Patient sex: M
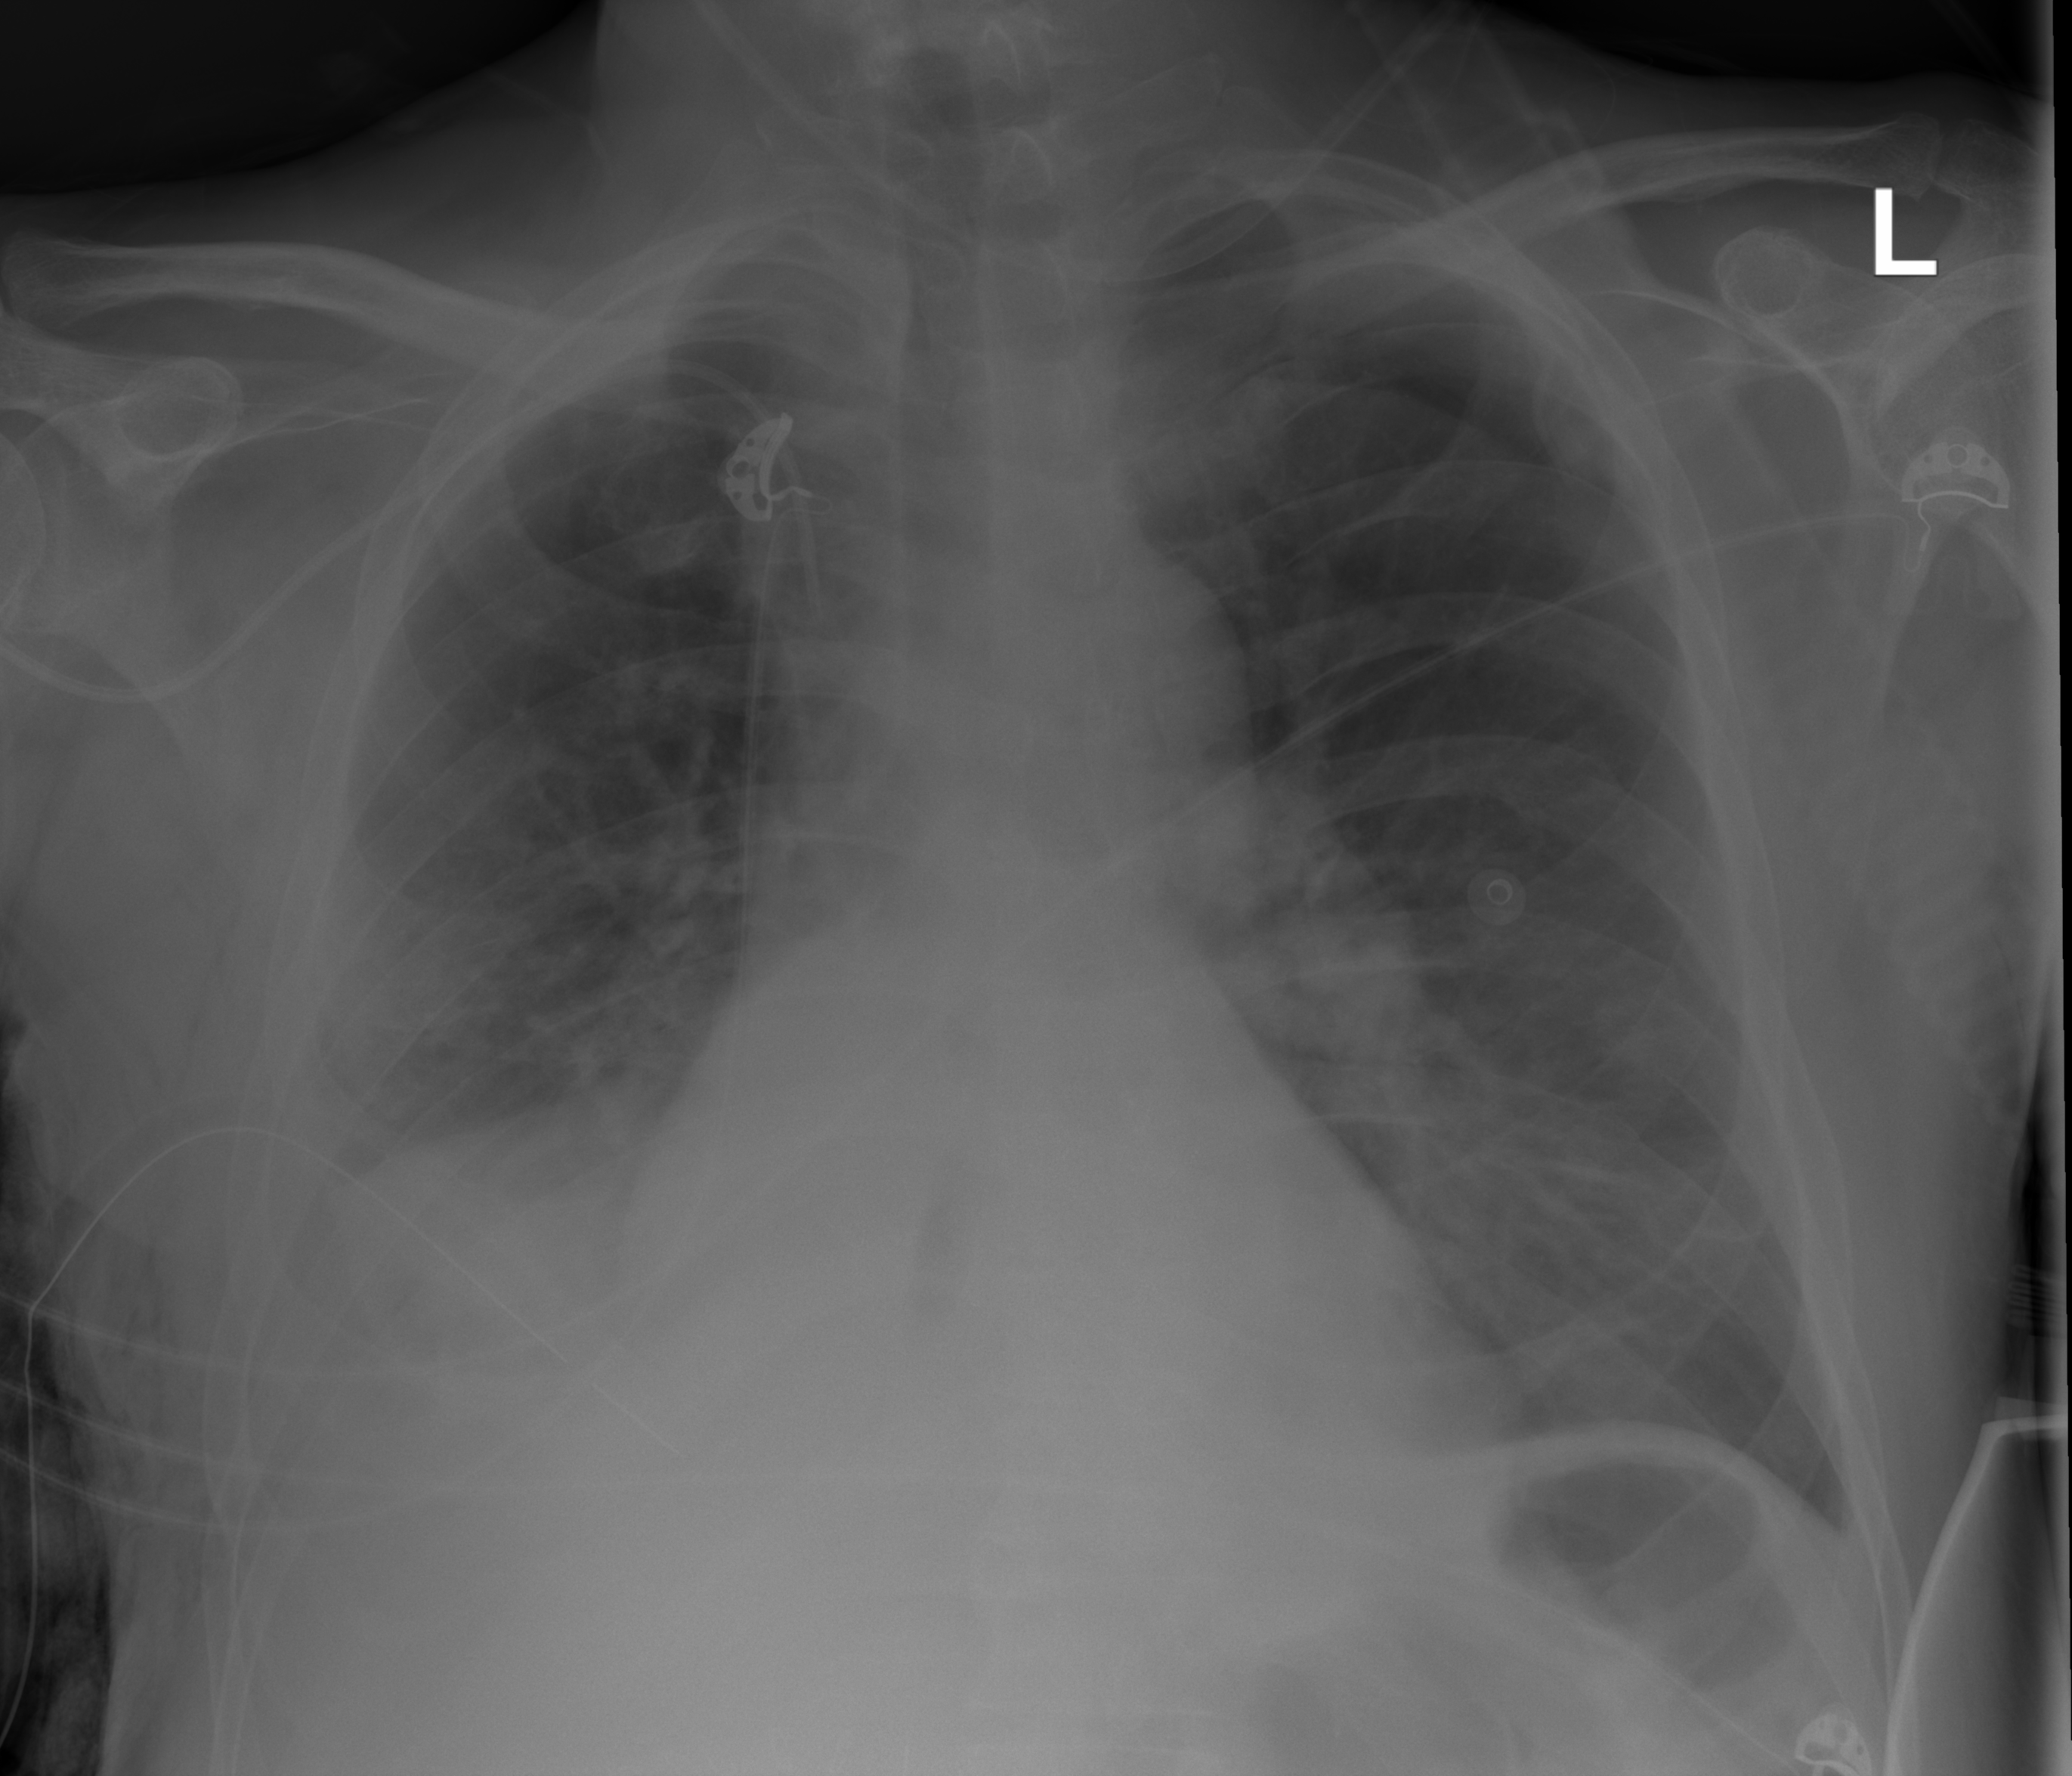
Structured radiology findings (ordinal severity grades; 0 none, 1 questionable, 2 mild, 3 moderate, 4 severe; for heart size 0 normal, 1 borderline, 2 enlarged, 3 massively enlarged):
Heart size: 0
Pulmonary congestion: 0
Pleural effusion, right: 2
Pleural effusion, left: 0
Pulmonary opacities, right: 1
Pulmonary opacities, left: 0
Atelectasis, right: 2
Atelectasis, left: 0